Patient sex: F
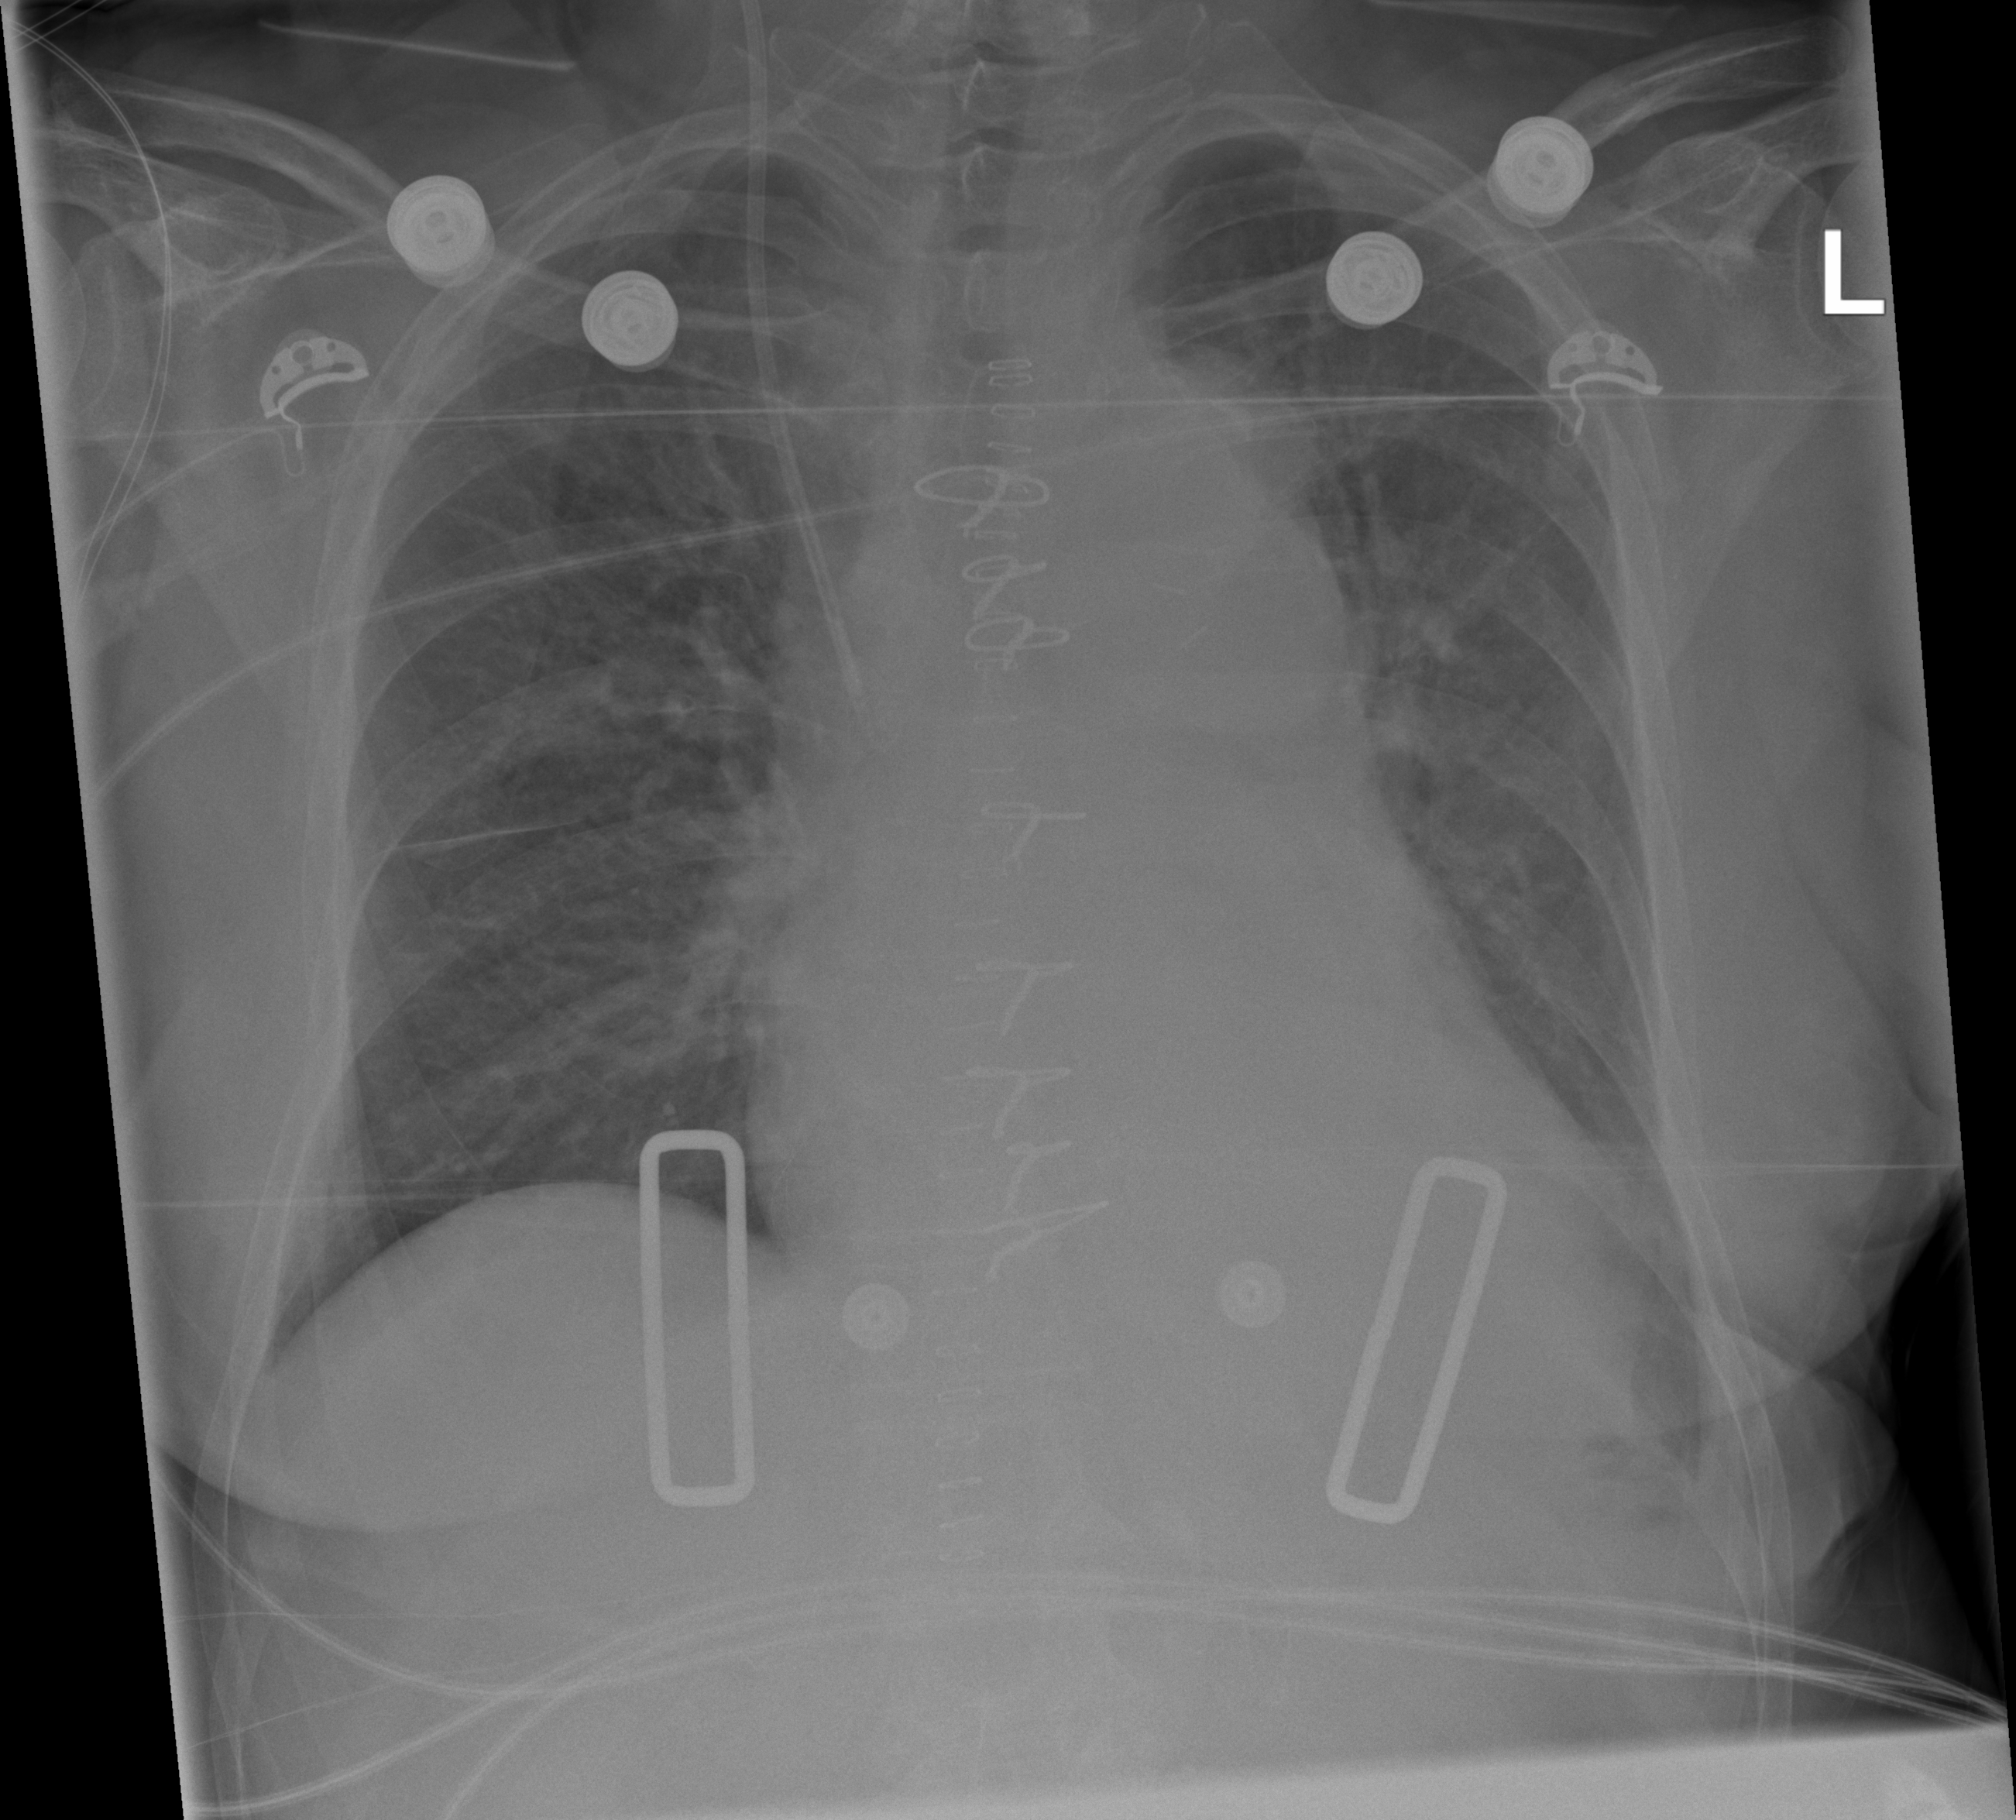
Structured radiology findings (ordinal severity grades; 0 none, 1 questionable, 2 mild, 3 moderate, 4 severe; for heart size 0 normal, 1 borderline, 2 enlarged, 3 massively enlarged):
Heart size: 2
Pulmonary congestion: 2
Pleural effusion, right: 0
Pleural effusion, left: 2
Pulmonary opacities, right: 0
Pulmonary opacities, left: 0
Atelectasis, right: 0
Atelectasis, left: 2